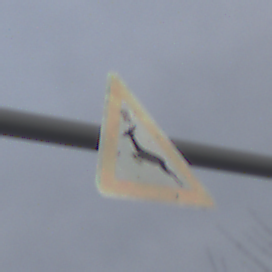
Verkehrszeichen: WildwechselRechts
Umgebung: Outdoor, Suburban
Tageszeit: MorningAfternoon
Wetter: Overcast
Licht: Natural
Jahreszeit: NotSpecified
Kontrast: LowContrast